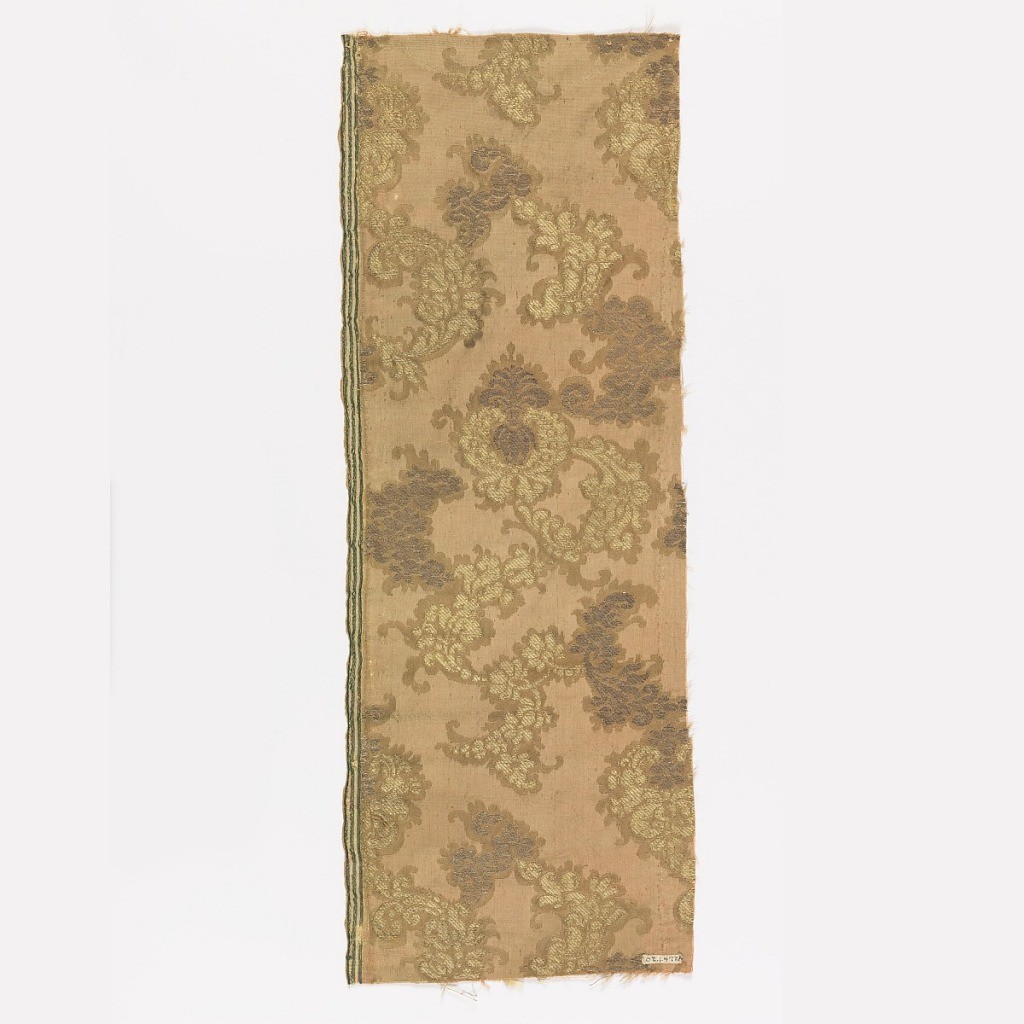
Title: Fragment
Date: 17th–18th century
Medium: silk, metallic Technique: brocaded
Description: Tan ground with design of scrolling conventionalized leaves and palmettes.